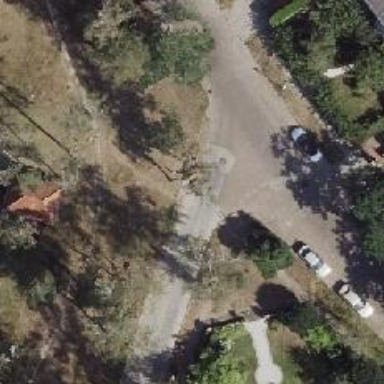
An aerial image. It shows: Residential road.